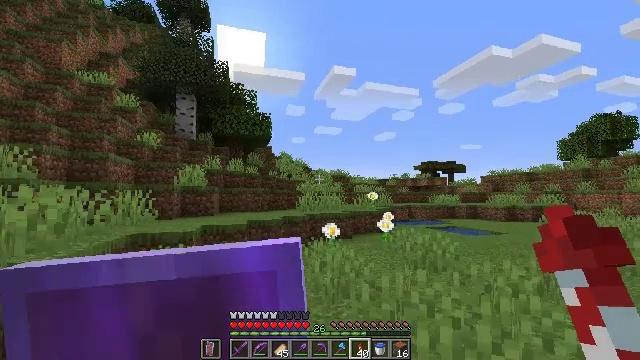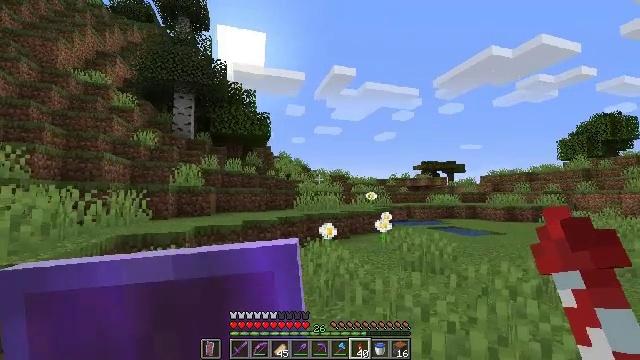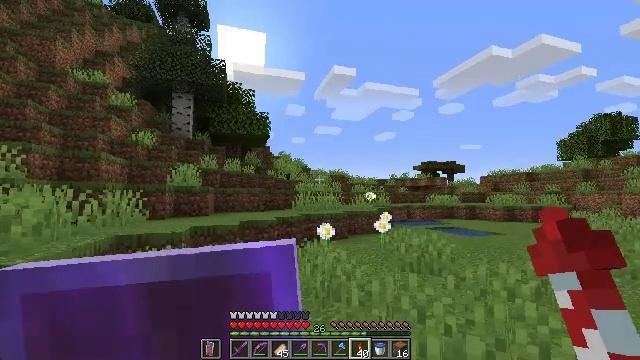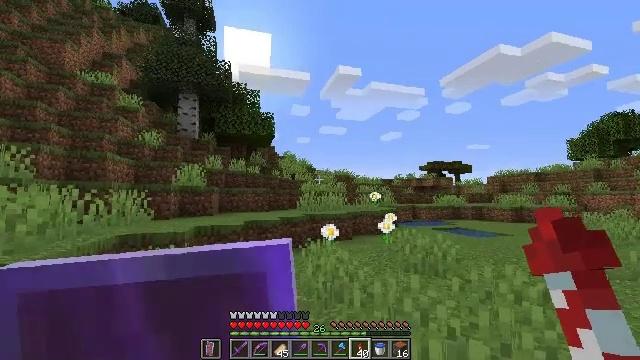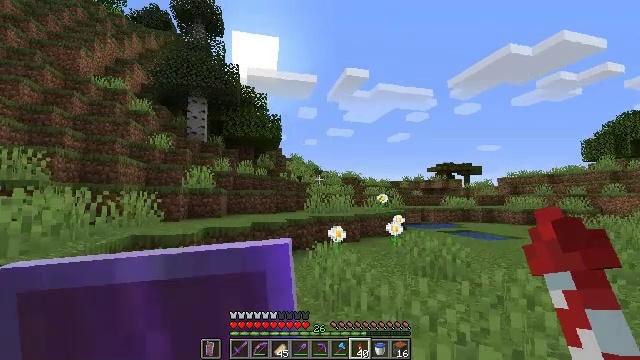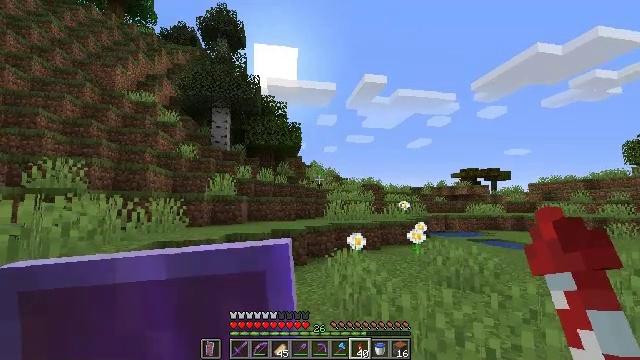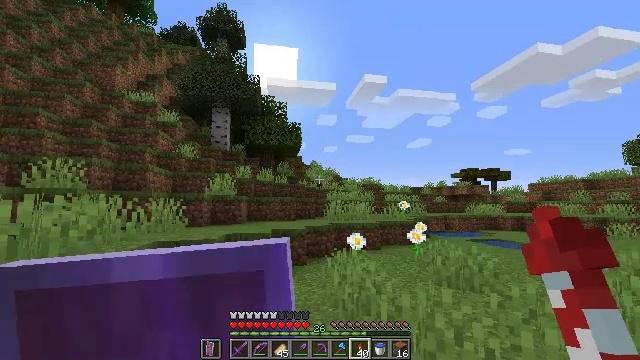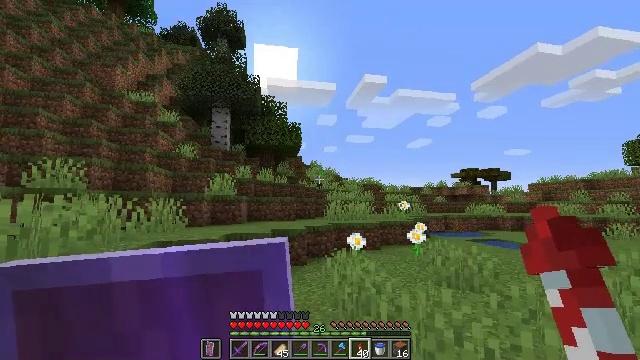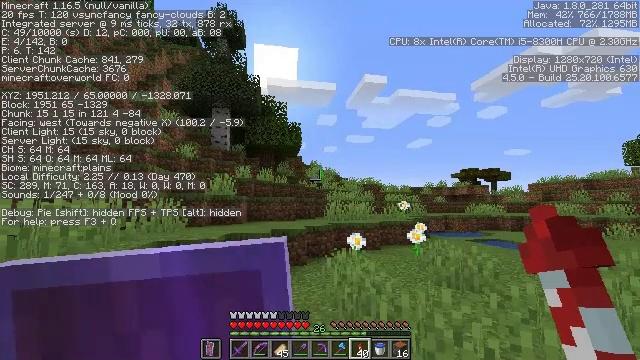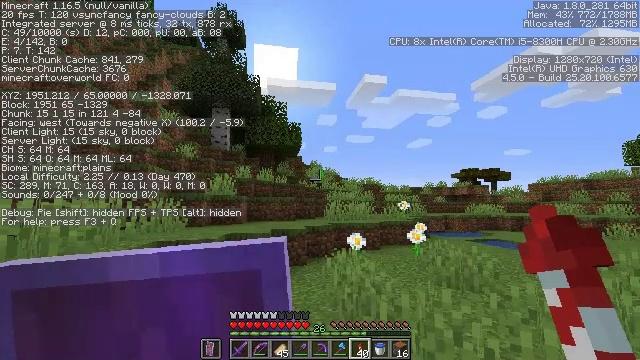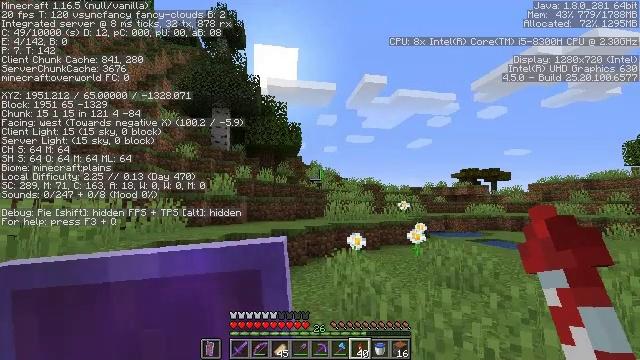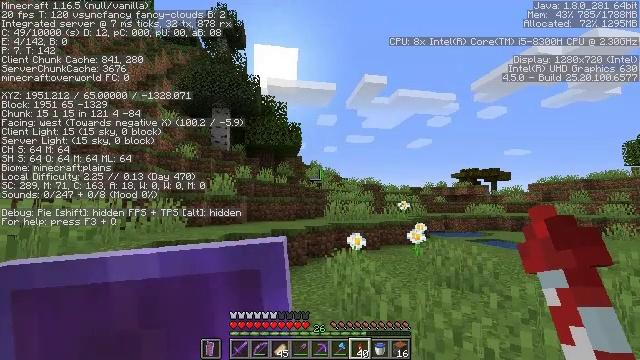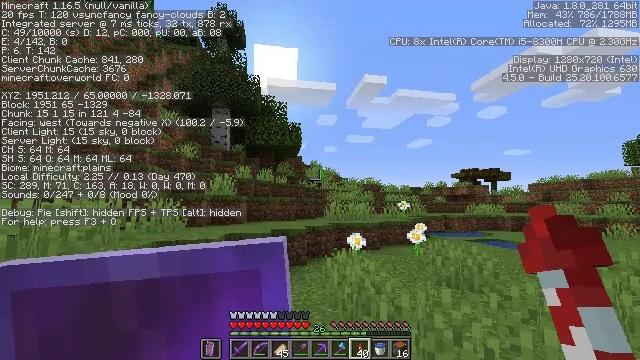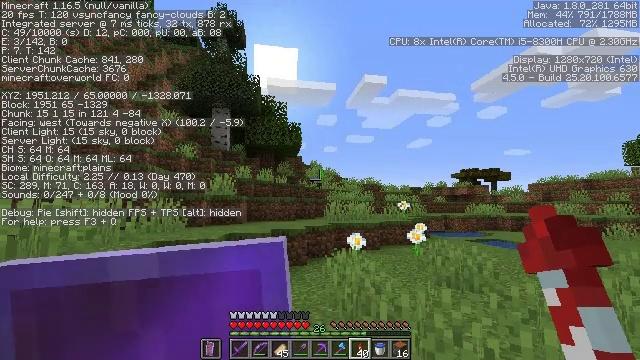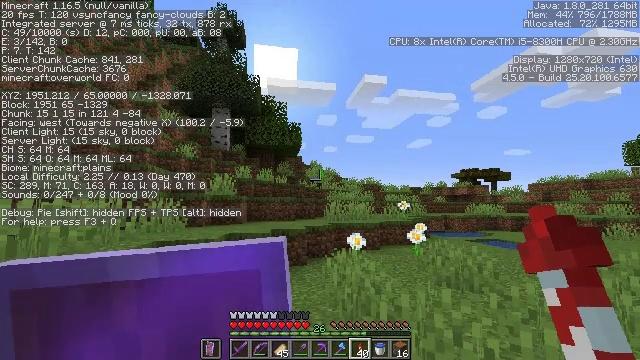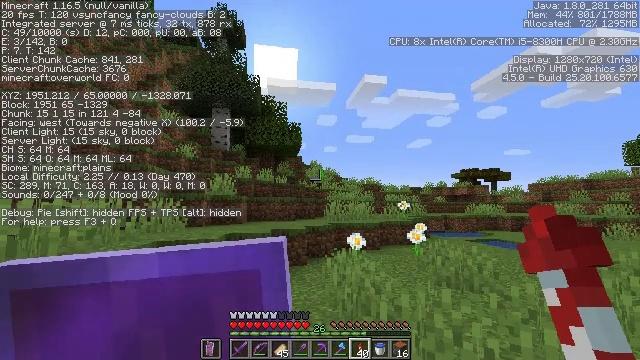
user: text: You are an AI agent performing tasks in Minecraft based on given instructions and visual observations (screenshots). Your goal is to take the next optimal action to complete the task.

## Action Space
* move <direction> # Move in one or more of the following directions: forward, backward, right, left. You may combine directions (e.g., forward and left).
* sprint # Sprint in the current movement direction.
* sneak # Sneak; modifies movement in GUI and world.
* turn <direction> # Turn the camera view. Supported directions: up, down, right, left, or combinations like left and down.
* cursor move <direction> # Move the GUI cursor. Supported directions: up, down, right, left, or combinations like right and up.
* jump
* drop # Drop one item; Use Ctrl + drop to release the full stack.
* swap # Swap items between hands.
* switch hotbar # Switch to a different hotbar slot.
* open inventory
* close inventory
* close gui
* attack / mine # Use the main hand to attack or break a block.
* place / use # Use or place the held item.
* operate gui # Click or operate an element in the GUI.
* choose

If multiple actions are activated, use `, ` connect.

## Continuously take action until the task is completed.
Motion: motion action
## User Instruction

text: drop acacia leaves
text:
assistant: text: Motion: no_op
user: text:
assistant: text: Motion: no_op
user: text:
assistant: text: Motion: turn left
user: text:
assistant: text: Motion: turn left
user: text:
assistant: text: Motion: turn left and up
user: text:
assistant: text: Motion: no_op
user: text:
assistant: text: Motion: no_op
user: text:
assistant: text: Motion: no_op
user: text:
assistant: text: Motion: no_op
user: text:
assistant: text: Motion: no_op
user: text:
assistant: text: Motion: no_op
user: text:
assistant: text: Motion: no_op
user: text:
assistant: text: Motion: no_op
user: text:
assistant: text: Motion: no_op
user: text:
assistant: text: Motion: no_op
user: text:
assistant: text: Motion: no_op
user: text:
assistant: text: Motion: no_op
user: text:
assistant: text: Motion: no_op
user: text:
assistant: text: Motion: no_op
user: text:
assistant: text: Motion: no_op
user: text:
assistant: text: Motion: no_op
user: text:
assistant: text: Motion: no_op
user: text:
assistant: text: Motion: no_op
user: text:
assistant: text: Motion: no_op
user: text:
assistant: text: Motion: no_op
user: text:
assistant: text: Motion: no_op
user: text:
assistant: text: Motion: no_op
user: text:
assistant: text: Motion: no_op
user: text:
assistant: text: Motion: no_op
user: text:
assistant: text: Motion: no_op